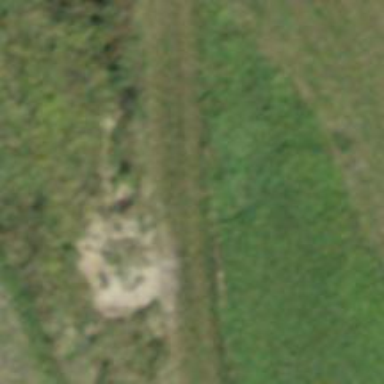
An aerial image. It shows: Grass track with grade3 surface.